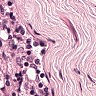
Metastatic tissue present: no